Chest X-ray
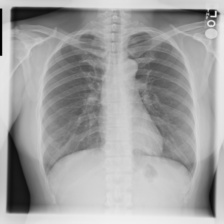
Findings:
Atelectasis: negative
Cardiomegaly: negative
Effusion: negative
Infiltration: negative
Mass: negative
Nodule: negative
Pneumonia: negative
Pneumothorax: negative
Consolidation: negative
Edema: negative
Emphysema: negative
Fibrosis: negative
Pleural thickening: negative
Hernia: negative